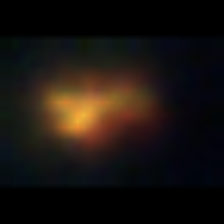
Taxon: NanoPlankton
Group: Other